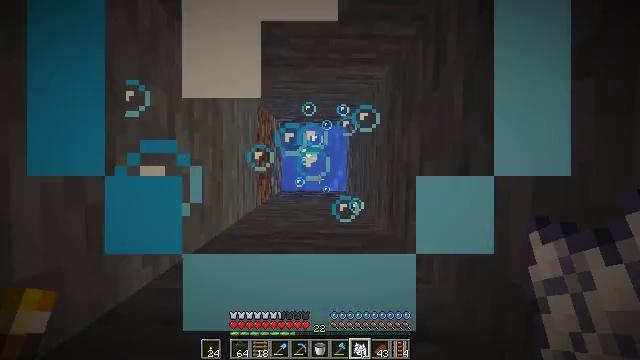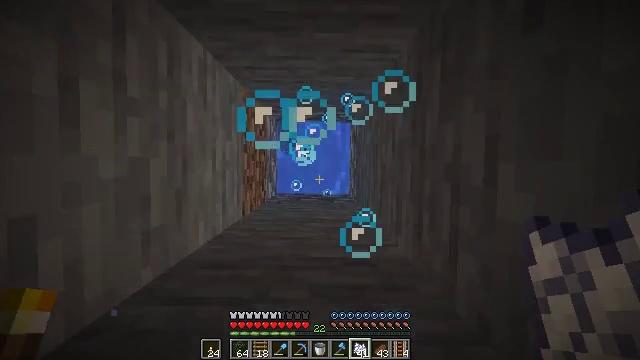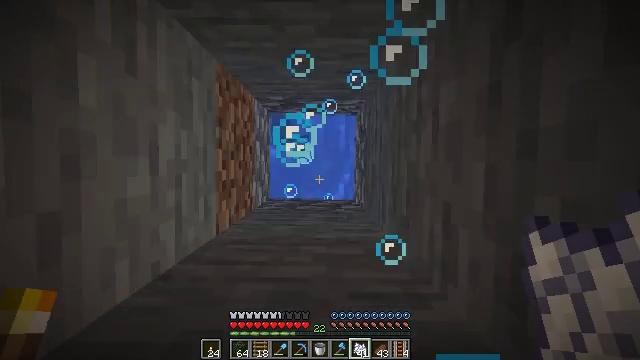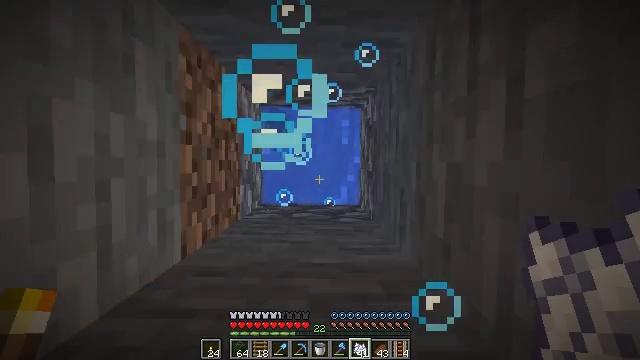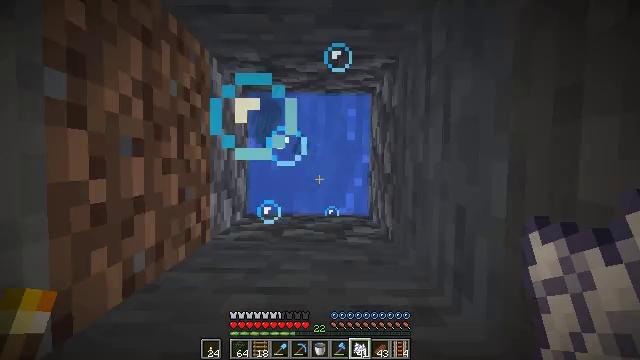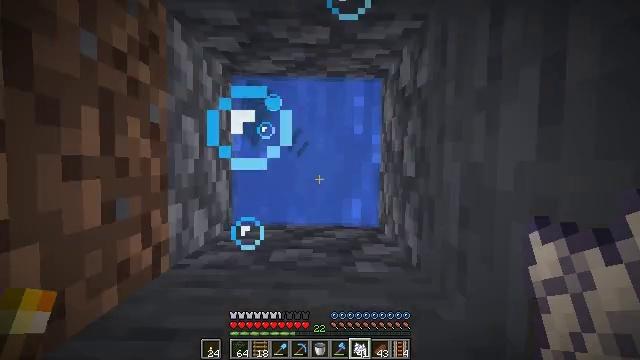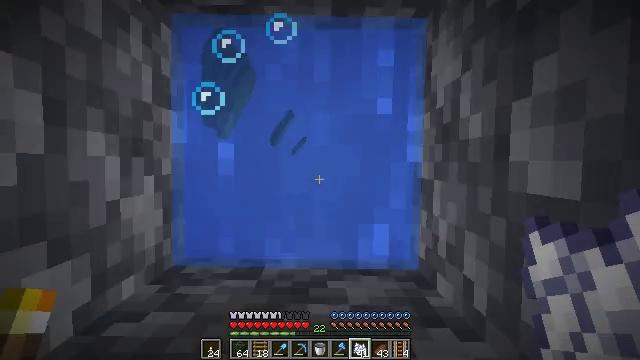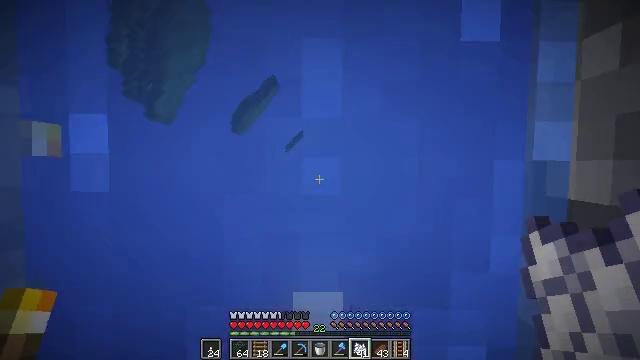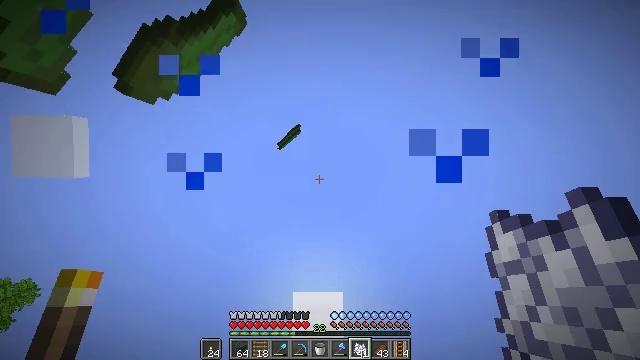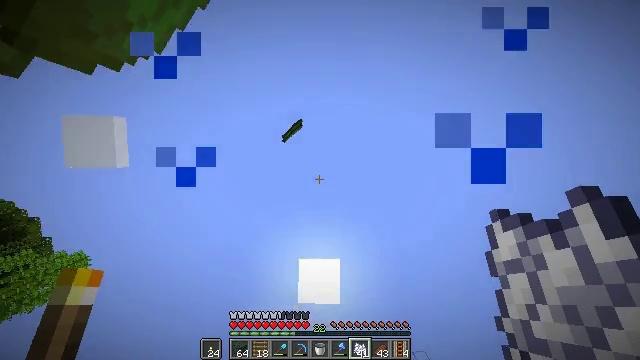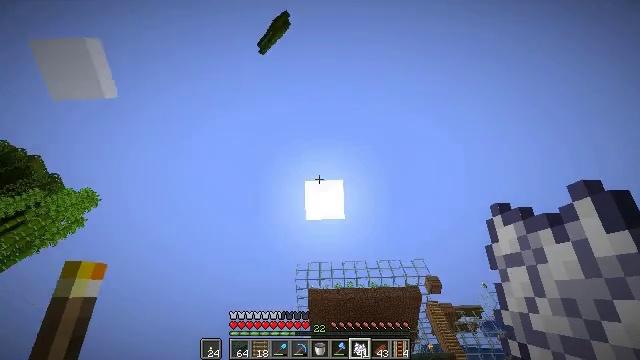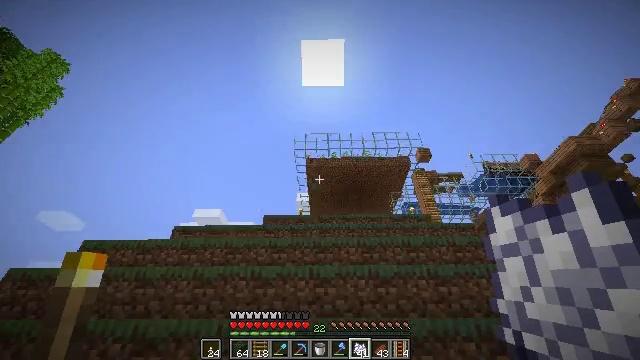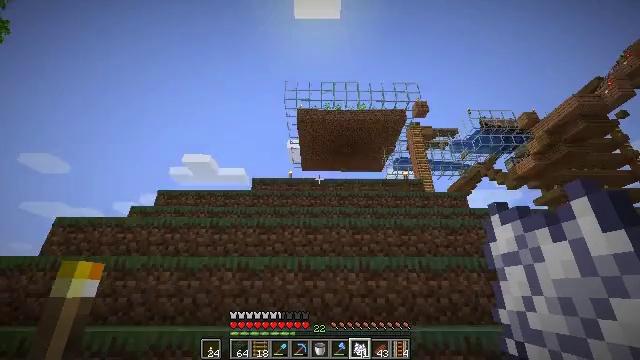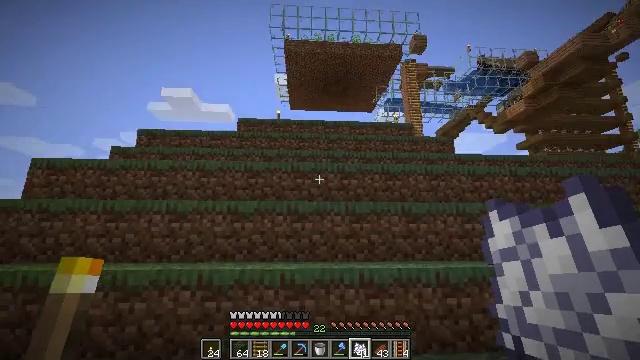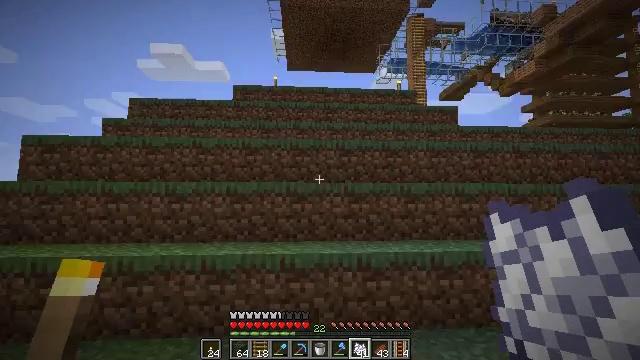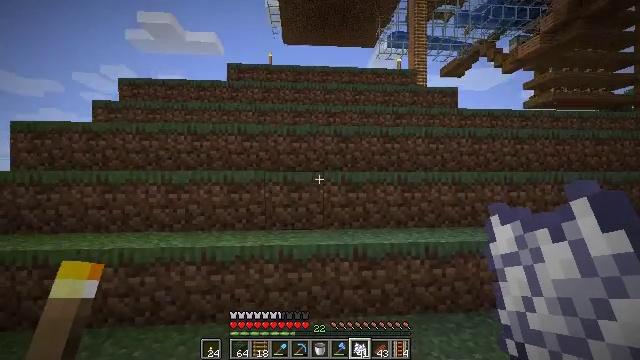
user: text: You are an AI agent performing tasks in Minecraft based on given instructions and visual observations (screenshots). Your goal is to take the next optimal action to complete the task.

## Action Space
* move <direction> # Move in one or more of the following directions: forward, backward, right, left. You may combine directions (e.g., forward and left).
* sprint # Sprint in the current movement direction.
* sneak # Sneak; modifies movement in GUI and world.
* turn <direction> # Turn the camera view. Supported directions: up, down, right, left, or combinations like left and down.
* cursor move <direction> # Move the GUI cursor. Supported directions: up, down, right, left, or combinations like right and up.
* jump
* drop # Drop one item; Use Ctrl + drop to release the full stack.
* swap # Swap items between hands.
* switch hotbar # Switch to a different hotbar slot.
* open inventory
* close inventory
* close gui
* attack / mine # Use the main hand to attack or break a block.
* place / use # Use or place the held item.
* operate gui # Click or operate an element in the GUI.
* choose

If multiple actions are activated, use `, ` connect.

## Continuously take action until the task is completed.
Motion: motion action
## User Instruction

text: Collect the blue bed by attacking it.
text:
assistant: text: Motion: no_op
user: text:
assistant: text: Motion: no_op
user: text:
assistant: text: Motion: no_op
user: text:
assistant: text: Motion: no_op
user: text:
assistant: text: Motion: no_op
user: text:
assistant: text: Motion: no_op
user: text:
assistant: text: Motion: no_op
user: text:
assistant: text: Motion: no_op
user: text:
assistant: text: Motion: turn down
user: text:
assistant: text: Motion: turn left and down
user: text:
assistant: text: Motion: turn down
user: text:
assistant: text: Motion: turn right and down
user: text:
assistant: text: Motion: turn right and down
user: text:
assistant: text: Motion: turn down
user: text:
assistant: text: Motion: turn down, jump
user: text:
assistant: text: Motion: turn down, jump
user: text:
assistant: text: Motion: move forward, turn right and up, jump
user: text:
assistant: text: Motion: move forward, turn up, jump
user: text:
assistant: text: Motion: move forward, turn up, jump
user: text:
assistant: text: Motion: move forward, jump
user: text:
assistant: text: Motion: move forward, turn right, jump
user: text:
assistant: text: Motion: move forward, turn right and up, jump
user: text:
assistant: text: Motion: move forward, turn right and up, jump
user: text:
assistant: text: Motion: move forward, jump
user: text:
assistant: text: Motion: move forward, jump
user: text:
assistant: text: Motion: move forward, jump
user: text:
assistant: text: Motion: move forward, jump
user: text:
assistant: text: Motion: move forward, jump
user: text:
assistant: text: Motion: move forward, turn left and down
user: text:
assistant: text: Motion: turn left and down